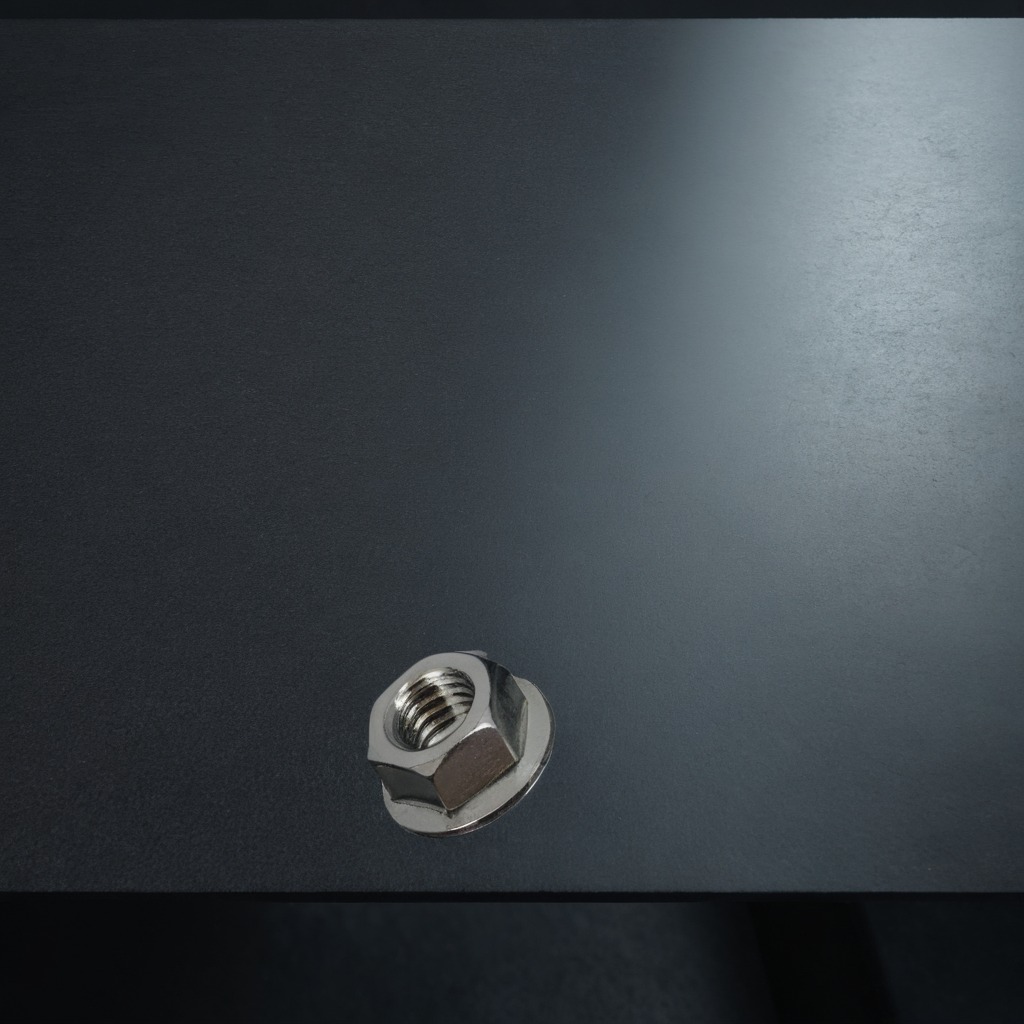
A metal nut is lying on a clean granite table inside a workshop at night.